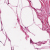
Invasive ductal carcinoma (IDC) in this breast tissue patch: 0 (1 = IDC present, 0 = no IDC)